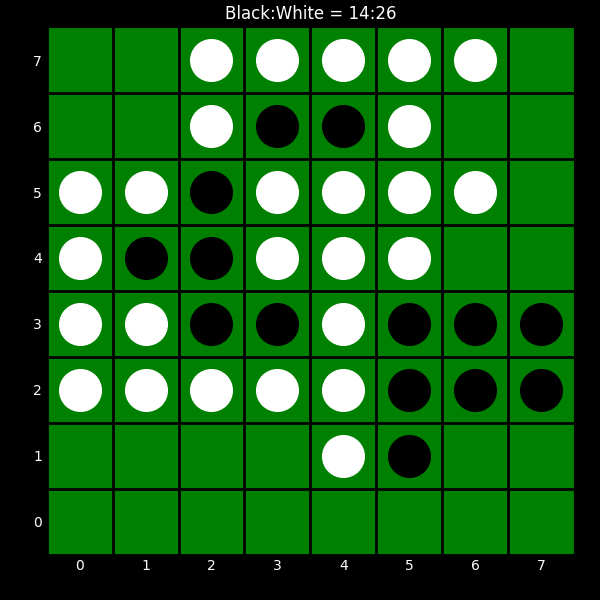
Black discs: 14
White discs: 26